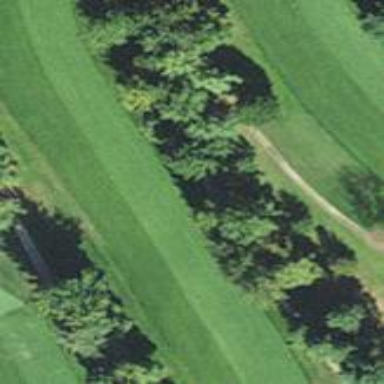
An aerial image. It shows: Scenic golf fairway.